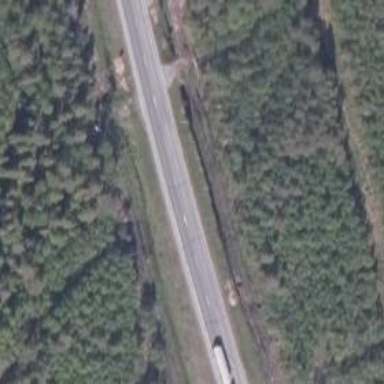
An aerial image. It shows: Asphalt road designated as trunk highway.